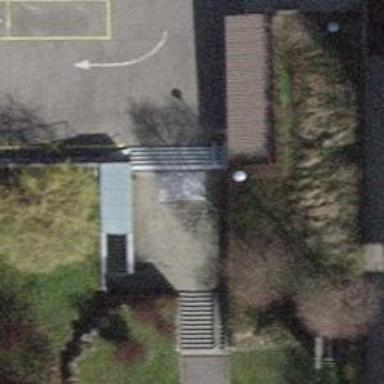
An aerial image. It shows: Set of steps on the road.